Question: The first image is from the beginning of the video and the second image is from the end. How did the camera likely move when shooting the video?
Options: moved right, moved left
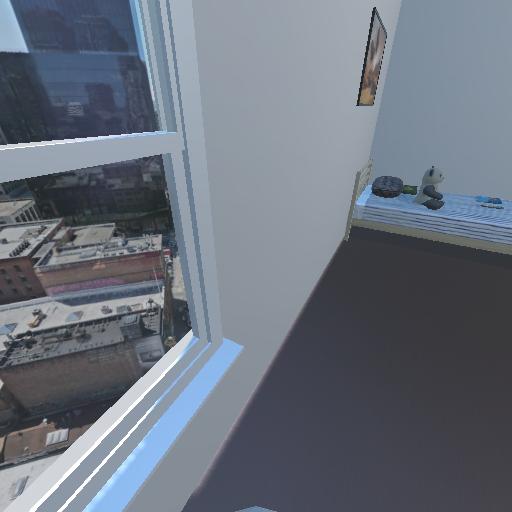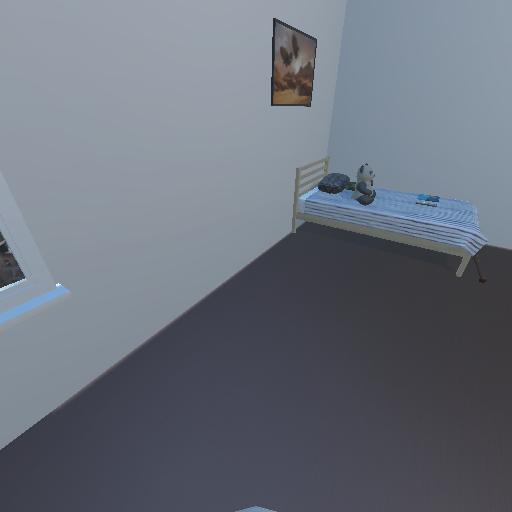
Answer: moved right